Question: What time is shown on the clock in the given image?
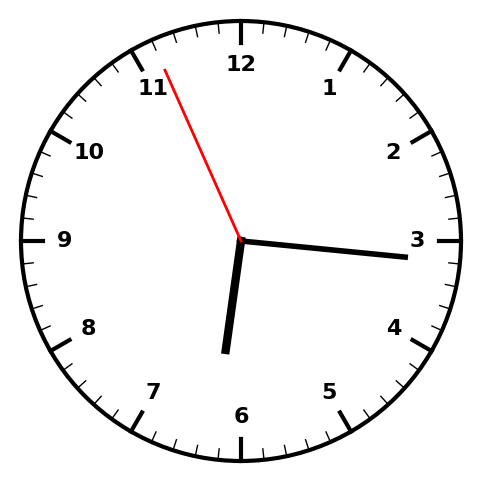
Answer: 06:15:56